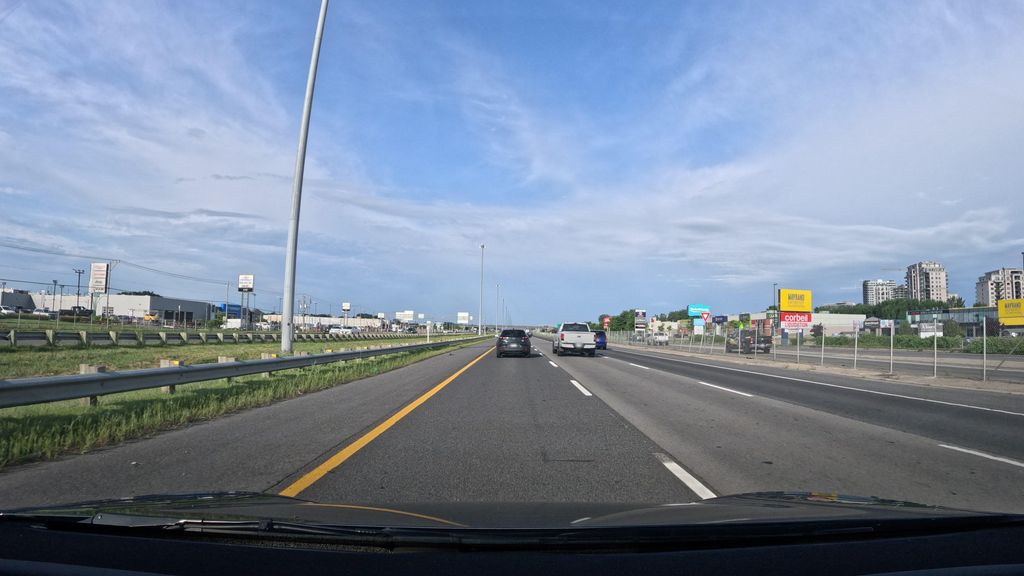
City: montreal